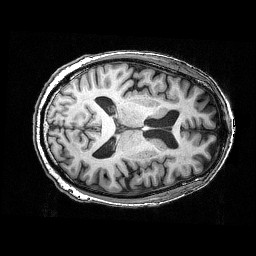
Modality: T1w
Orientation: axial
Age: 66
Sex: male
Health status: ill
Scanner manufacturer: siemens
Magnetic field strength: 3 T
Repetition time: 0.0025 s
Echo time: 0.00336 s